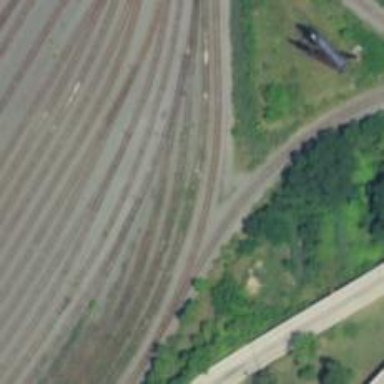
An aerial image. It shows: Railway spur service.